Question: I'm not exactly sure how I managed to do this but I went through my commits today and noticed something interesting.
It looks like GitHub is recognizing me as two separate people?

This is a personal repo and so far I'm the only person who has made any changes to the repo. I would like it to show just one name, I'm pretty new to Git/GitHub so any help would be greatly appreciated!
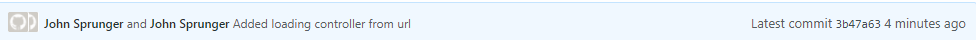
Answer: This happens when your commit is authored by an email address that GitHub does not know about.
You can add this email to your GitHub account
(Click on your avatar > Settings > Email > Add email address)
...Or update your email in '~/.gitconfig' to match what you already have in GitHub.
'''
[user]
name = John Sprunger
email = jsprunger@myemail.com
'''